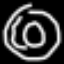
Label: donut